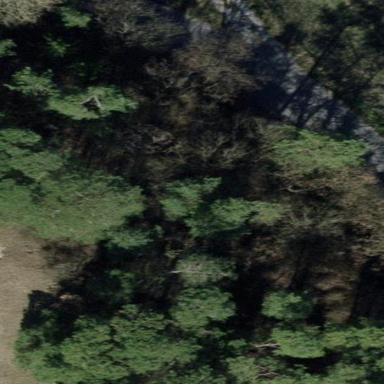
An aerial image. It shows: Patch of scrub vegetation.